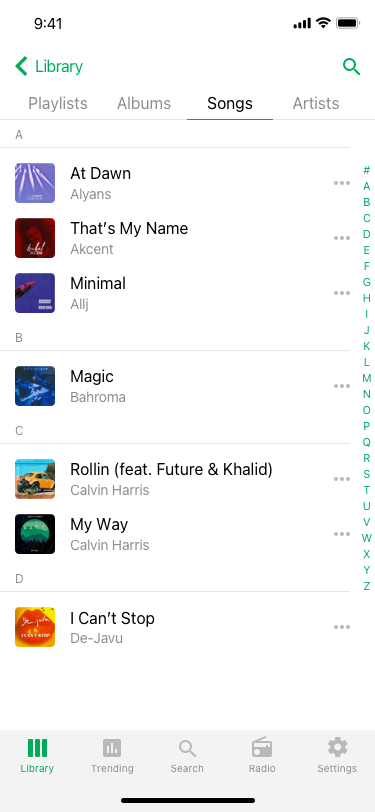
Text in this UI design:
KK
9:41 AM
Artists
Songs
Albums
Playlists
Library
At Dawn
Alyans
Minimal
Allj
That’s My Name
Akcent
Magic
Bahroma
Rollin (feat. Future & Khalid)
Calvin Harris
My Way
Calvin Harris
I Can’t Stop
De-Javu
A
B
C
D
#ABCDEFGHIJKLM
NOPQRSTUVWXYZ
Settings
Radio
Search
Trending
Library